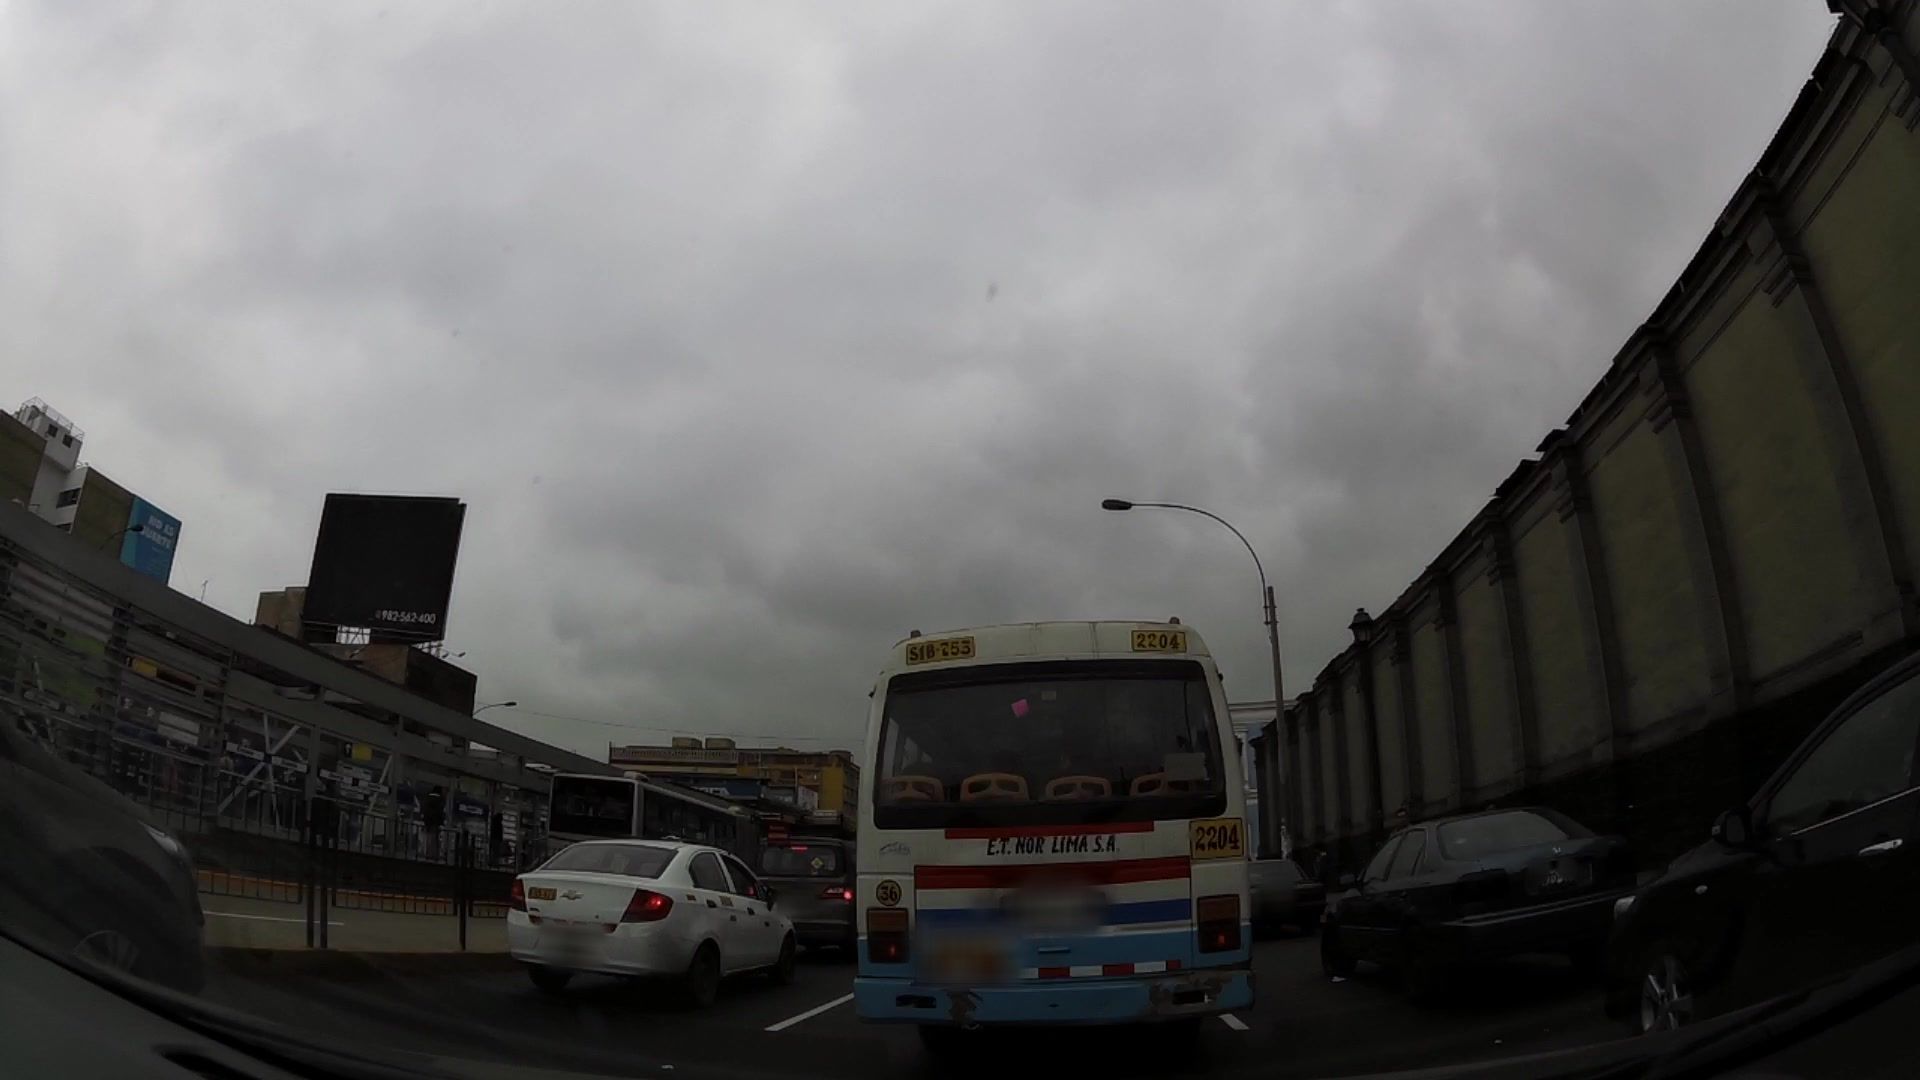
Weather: cloudy
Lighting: day
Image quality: good
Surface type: driving surface
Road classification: footway, bus_stop
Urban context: urban centre
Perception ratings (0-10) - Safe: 2.04, Lively: 1.46, Beautiful: 7.2, Boring: 3.65, Depressing: 9.51, Wealthy: 1.2